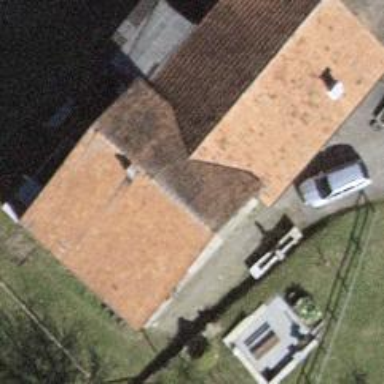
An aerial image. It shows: Simple and straightforward house.